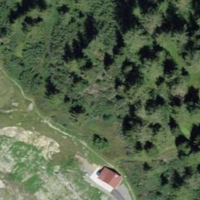
EUNIS habitat code: 41
Species observed at this site:
Boloria titania
Sericomyia silentis